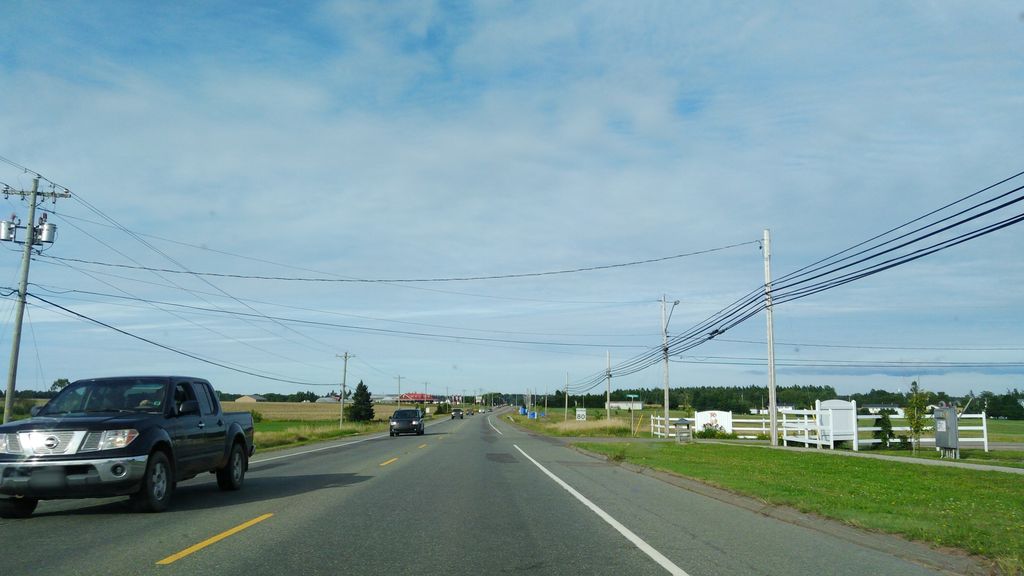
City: charlottetown